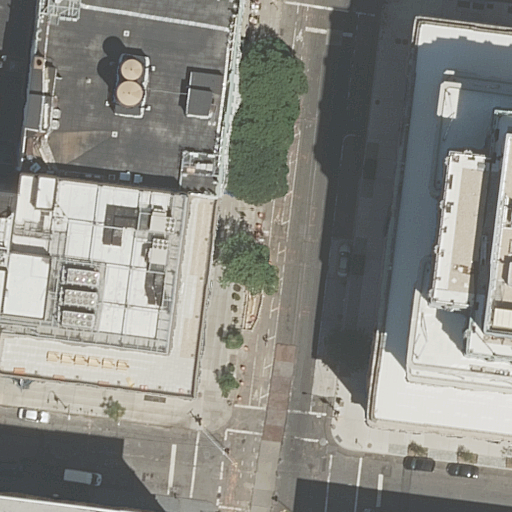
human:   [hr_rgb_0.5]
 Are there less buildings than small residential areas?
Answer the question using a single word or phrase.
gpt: no

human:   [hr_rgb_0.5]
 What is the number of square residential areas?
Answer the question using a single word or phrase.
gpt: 0

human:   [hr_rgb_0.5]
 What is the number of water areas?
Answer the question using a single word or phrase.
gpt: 0

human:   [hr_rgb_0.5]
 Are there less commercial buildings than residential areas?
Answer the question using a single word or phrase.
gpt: yes

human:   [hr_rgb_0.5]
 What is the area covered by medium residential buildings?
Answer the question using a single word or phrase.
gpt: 320m2

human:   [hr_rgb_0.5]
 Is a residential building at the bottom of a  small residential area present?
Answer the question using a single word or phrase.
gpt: no

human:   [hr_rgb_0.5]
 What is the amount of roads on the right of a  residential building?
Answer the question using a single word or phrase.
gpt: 3

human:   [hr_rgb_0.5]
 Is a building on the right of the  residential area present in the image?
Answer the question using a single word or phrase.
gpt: yes

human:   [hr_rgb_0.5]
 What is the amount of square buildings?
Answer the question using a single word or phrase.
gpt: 0

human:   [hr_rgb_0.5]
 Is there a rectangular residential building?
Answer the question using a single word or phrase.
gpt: yes

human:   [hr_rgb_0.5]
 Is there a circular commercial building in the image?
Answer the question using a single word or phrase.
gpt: no

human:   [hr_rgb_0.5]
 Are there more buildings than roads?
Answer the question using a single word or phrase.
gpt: yes

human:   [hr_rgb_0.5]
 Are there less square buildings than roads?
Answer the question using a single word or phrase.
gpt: yes

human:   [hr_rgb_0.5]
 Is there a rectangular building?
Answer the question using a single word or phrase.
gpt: yes

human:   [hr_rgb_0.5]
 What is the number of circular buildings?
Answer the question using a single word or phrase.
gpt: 0

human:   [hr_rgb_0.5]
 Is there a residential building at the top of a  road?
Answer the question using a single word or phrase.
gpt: yes

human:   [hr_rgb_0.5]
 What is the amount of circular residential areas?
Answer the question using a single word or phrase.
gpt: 0

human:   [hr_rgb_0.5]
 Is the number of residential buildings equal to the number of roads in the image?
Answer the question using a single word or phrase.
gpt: no

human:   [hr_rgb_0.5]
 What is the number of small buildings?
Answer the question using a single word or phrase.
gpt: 1

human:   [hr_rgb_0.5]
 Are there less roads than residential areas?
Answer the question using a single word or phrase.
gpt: no

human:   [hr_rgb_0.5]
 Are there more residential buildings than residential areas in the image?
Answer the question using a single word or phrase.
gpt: yes

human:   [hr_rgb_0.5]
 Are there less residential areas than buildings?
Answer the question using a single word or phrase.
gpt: yes

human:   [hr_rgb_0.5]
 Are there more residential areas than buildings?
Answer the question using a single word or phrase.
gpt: no

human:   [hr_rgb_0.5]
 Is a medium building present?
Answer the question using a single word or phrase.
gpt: yes

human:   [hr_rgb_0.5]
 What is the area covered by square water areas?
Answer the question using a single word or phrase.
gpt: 0m2

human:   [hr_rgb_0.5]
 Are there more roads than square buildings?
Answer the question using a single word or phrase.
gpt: yes

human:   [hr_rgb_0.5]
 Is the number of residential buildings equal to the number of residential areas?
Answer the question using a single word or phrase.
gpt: no

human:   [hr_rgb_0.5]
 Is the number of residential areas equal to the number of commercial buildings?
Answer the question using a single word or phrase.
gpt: no

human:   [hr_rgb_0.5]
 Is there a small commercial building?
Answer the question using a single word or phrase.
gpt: no

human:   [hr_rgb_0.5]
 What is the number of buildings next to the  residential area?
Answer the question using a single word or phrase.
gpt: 5

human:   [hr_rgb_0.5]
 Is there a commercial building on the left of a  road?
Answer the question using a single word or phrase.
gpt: no

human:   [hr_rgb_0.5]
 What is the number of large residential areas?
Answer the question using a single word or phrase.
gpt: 1

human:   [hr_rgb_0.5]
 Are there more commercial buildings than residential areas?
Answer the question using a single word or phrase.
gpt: no

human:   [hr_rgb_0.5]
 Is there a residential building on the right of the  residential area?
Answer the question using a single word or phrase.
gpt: yes

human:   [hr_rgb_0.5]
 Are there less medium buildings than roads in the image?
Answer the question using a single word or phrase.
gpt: yes

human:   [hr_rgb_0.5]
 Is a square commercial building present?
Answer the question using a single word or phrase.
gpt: no